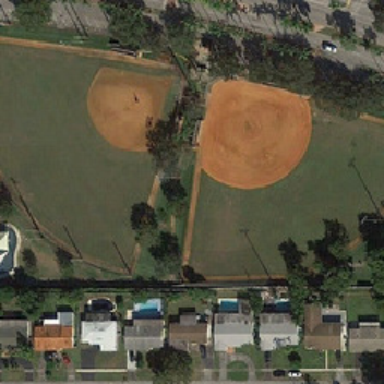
Two baseball fields forming into a semicircle is next to some small houses and a road .